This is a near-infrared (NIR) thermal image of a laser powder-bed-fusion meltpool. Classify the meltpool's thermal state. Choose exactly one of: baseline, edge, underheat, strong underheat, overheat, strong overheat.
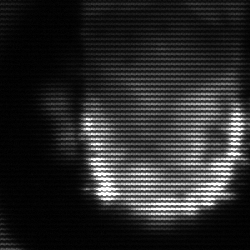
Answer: baseline